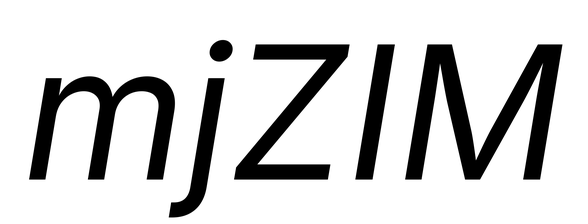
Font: Inter-Italic_Italic